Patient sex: M
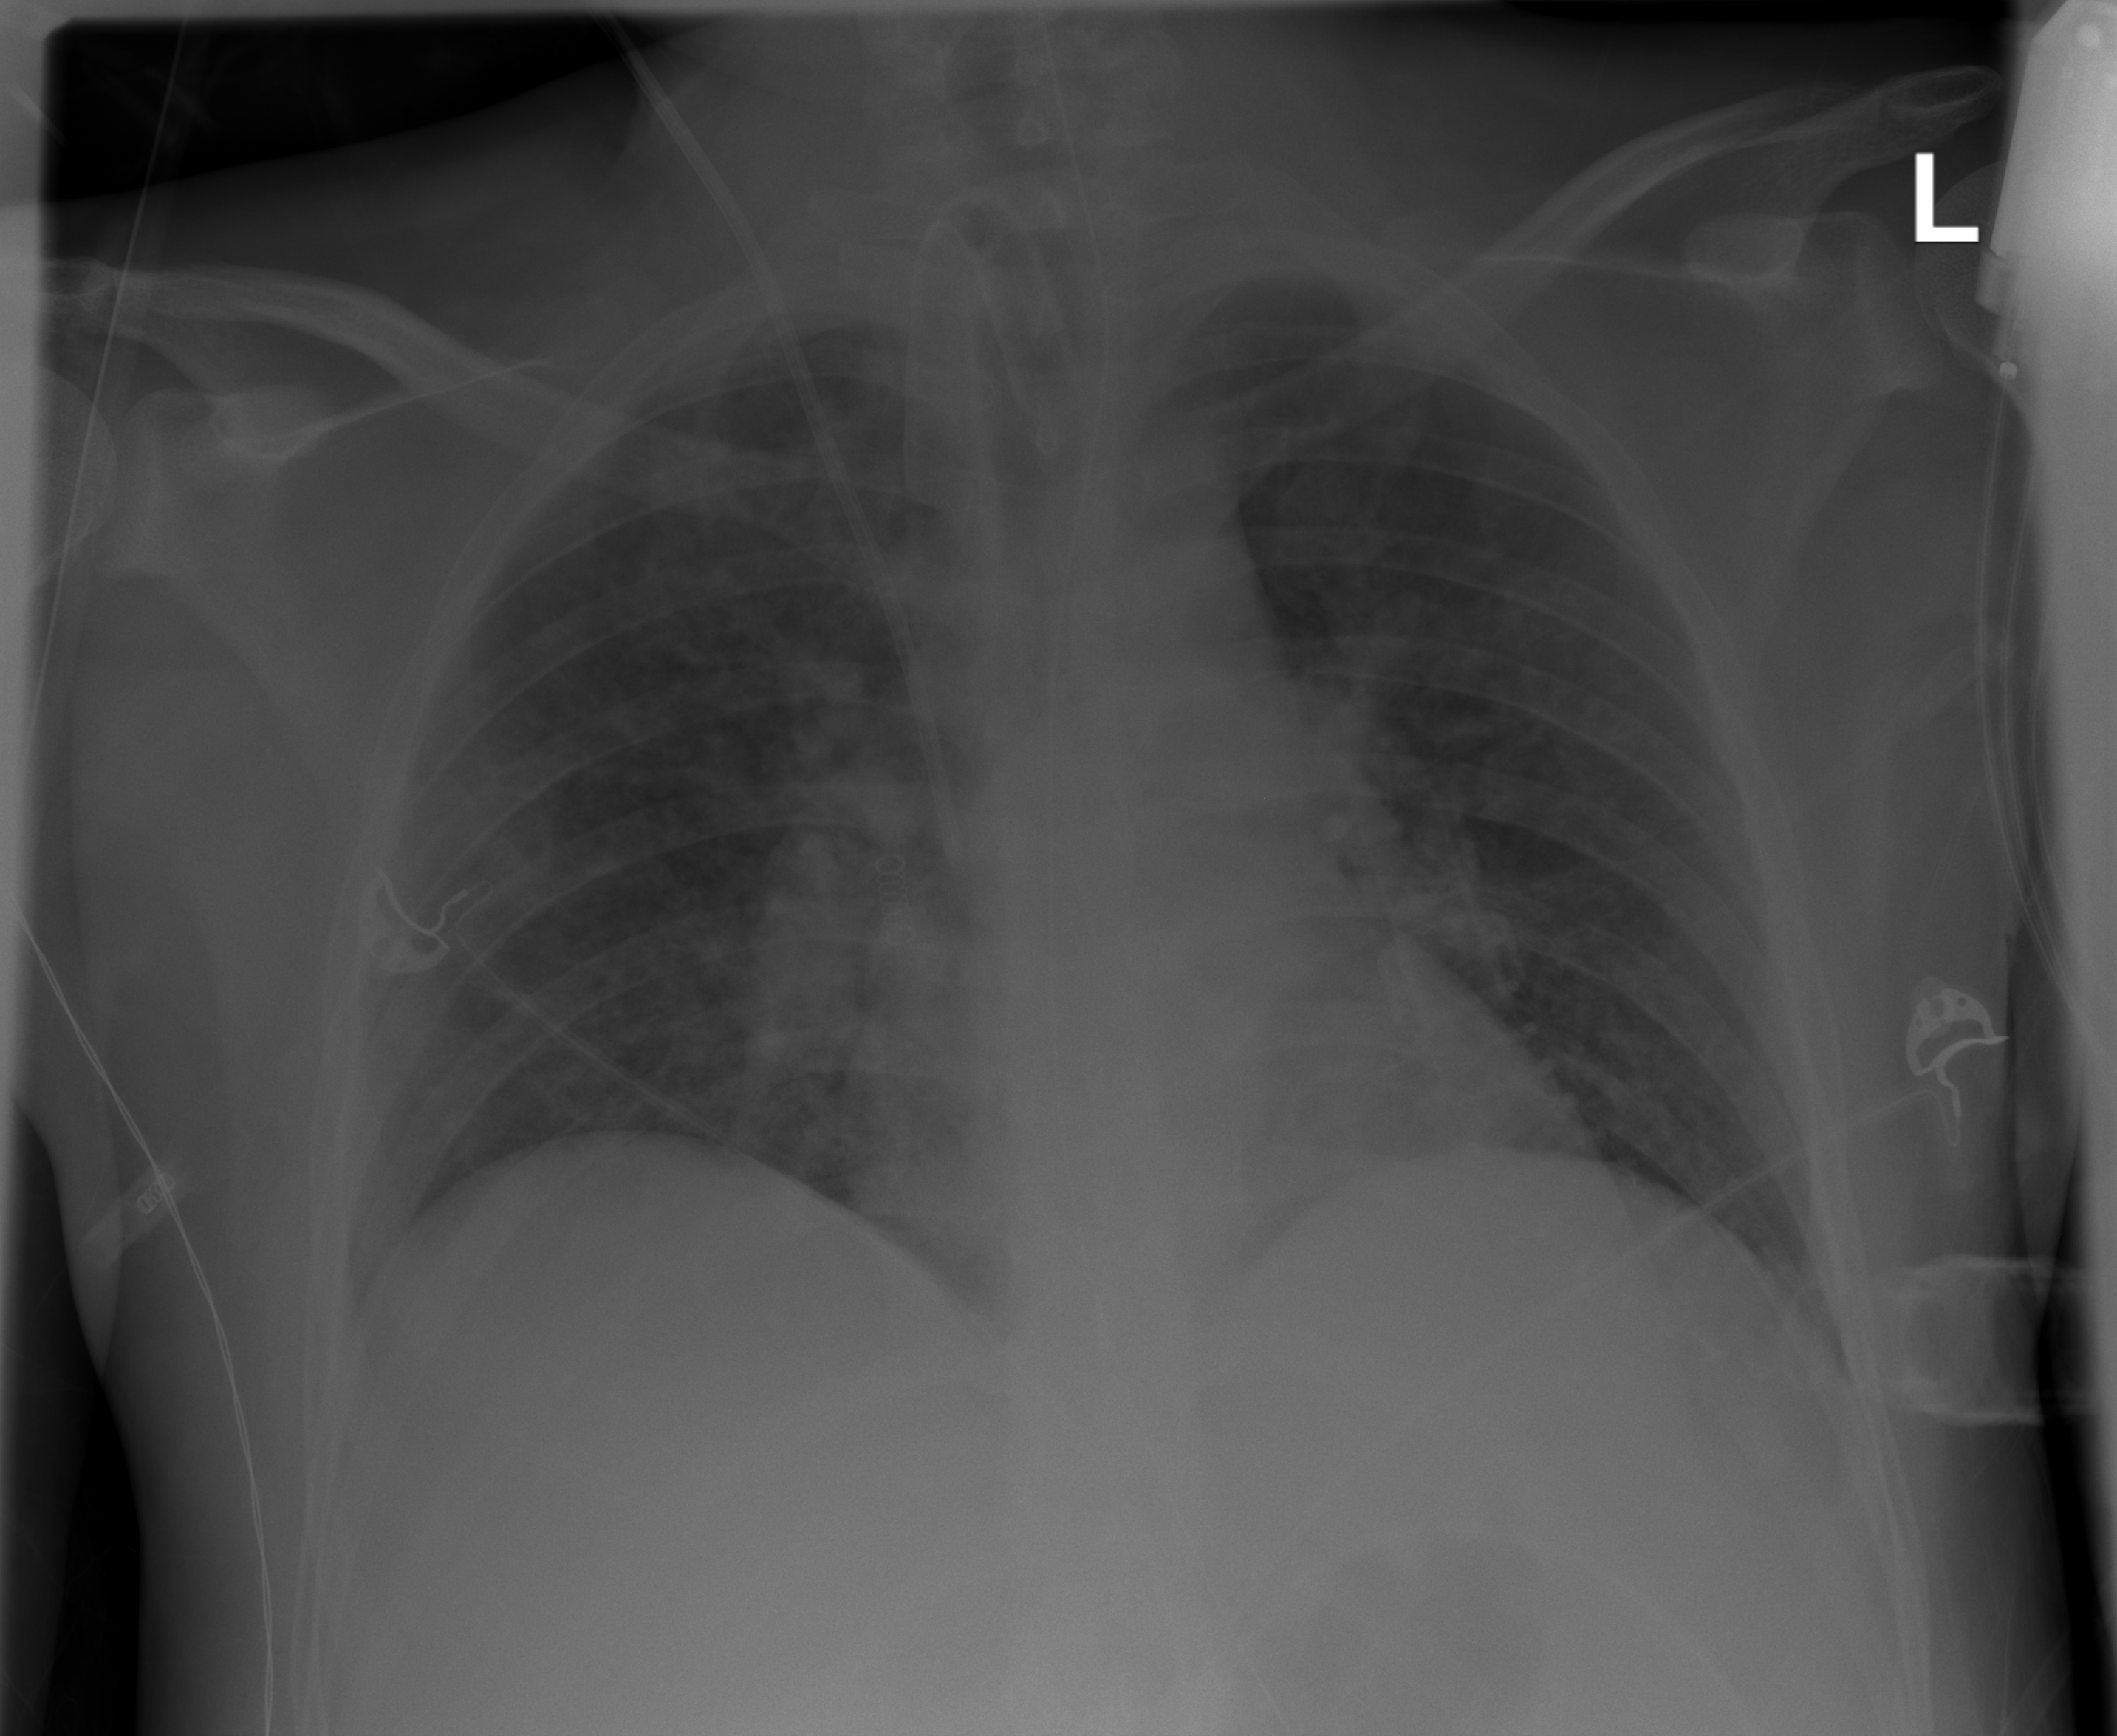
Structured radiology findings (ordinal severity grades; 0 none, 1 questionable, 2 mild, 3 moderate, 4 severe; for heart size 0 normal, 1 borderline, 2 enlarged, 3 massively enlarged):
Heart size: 0
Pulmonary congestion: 0
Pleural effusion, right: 0
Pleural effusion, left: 0
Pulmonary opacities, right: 2
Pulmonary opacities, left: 2
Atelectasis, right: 0
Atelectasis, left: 0